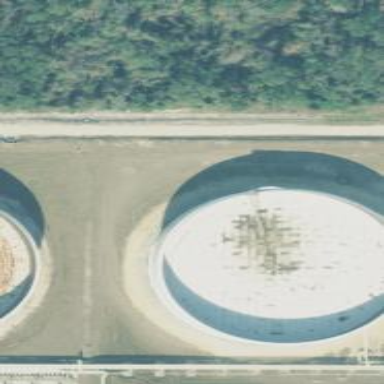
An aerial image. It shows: Storage tank created as man-made structure.